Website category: phone
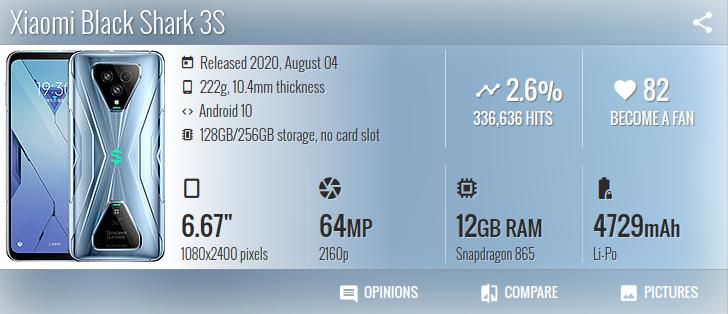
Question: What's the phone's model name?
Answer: Xiaomi Black Shark 3S

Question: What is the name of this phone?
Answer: Xiaomi Black Shark 3S

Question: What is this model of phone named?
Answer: Xiaomi Black Shark 3S

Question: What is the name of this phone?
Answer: Xiaomi Black Shark 3S

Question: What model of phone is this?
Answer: Xiaomi Black Shark 3S

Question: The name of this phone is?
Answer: Xiaomi Black Shark 3S

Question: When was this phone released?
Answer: Released 2020, August 04

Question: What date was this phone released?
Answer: Released 2020, August 04

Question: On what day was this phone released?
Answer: Released 2020, August 04

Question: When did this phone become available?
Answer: Released 2020, August 04

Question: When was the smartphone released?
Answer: Released 2020, August 04

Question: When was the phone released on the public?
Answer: Released 2020, August 04

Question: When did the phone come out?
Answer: Released 2020, August 04

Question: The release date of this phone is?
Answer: Released 2020, August 04

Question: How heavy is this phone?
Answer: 222g

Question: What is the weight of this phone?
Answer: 222g

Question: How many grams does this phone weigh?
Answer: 222g

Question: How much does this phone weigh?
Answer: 222g

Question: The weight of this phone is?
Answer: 222g

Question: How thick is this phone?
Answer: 10.4mm thickness

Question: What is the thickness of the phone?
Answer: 10.4mm thickness

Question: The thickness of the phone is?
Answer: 10.4mm thickness

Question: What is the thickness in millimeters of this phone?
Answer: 10.4mm thickness

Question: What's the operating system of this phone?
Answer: Android 10

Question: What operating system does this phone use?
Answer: Android 10

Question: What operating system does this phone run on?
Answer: Android 10

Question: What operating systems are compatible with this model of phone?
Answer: Android 10

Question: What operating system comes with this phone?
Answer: Android 10

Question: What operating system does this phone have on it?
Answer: Android 10

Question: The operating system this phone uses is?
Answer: Android 10

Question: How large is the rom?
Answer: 128GB/256GB storage

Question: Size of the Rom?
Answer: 128GB/256GB storage

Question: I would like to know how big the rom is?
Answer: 128GB/256GB storage

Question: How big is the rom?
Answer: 128GB/256GB storage

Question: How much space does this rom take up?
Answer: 128GB/256GB storage

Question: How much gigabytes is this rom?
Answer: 128GB/256GB storage

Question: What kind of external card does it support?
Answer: no card slot

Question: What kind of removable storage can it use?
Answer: no card slot

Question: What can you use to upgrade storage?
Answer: no card slot

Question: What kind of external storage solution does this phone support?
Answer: no card slot

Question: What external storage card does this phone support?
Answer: no card slot

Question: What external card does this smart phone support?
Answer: no card slot

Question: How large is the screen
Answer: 6.67"

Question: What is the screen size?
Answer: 6.67"

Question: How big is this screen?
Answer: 6.67"

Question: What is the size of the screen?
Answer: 6.67"

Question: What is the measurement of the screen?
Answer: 6.67"

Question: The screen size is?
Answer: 6.67"

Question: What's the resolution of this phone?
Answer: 1080x2400 pixels

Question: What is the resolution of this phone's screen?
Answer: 1080x2400 pixels

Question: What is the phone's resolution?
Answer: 1080x2400 pixels

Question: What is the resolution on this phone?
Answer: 1080x2400 pixels

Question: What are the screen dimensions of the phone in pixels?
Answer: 1080x2400 pixels

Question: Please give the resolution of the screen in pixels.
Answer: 1080x2400 pixels

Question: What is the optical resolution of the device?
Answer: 1080x2400 pixels

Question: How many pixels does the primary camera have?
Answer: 64 MP

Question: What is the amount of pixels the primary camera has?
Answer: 64 MP

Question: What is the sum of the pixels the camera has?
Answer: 64 MP

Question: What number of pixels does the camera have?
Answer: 64 MP

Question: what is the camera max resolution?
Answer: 64 MP

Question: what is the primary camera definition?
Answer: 64 MP

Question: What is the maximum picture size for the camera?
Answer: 64 MP

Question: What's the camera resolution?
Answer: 2160p

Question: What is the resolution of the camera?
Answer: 2160p